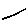
Label: line